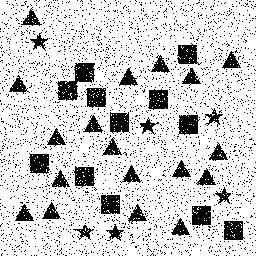
Squares: 12
Triangles: 18
Stars: 6
Total shapes: 36